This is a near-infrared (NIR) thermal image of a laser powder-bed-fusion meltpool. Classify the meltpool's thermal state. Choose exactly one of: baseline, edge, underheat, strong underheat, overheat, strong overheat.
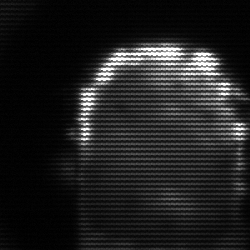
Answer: baseline